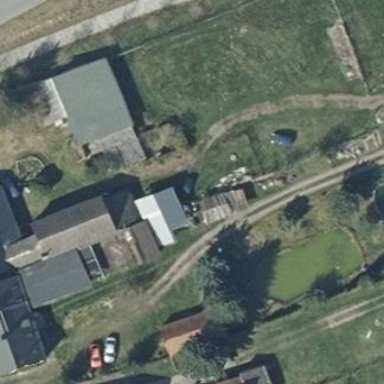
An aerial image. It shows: Farmyard area.